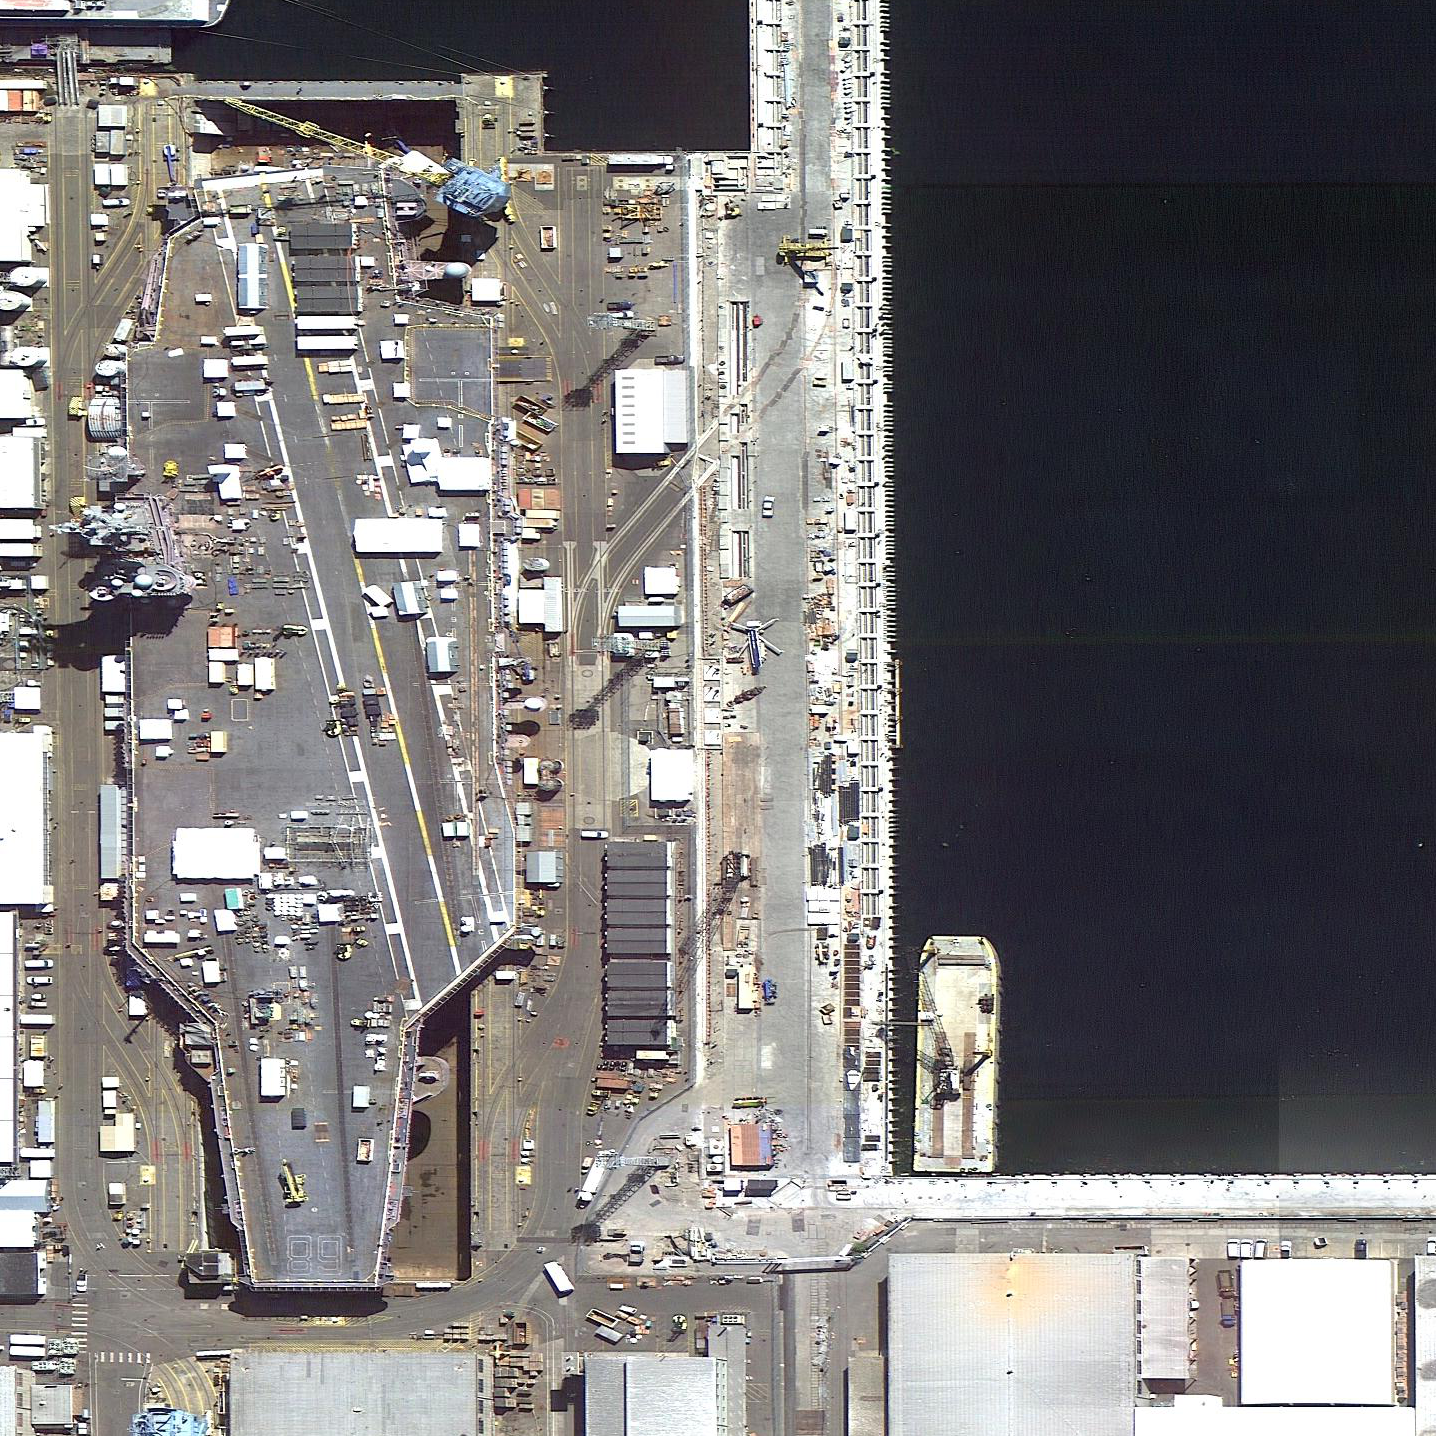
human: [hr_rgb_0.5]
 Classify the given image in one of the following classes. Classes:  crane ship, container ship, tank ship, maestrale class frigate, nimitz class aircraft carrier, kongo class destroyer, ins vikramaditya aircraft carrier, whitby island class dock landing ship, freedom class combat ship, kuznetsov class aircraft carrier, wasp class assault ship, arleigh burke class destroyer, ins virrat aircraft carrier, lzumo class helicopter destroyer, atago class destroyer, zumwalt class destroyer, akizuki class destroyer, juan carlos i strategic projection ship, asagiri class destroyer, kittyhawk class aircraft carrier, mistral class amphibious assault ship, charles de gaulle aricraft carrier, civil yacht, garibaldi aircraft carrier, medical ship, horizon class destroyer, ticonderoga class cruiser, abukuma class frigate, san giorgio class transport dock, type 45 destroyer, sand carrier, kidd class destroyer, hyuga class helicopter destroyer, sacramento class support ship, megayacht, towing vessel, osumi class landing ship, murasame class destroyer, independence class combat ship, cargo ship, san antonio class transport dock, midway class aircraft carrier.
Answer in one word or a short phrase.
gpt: Nimitz class aircraft carrier